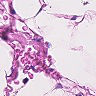
Metastatic tissue present: no